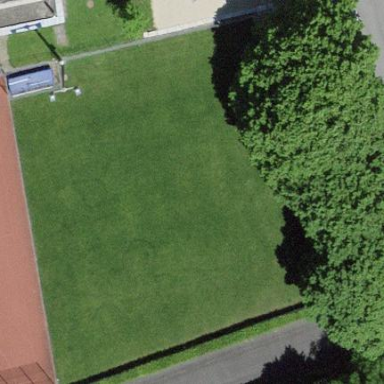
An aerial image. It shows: Multi-sport pitch with grass surface.